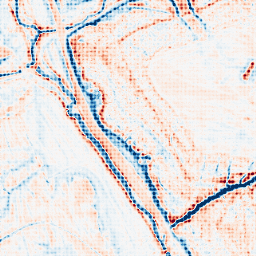
Category: edge_preserving
Decomposition family: anisotropic_diffusion
Decomposition parameters: iterations: 50
kappa: 50
gamma: 0.1
Upsampling method: sinc_blackman
Upsampling parameters: scale: 4
kernel_size: 4
Upsampling scale: 4